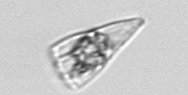
Label: Licmophora